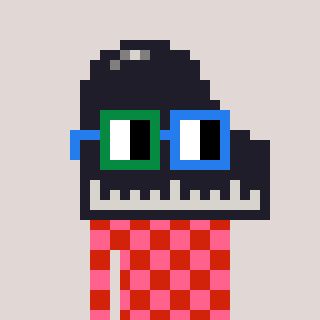
a pixel art character with square green and blue glasses, a piano-shaped head and a red-colored body on a warm background